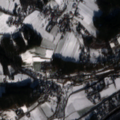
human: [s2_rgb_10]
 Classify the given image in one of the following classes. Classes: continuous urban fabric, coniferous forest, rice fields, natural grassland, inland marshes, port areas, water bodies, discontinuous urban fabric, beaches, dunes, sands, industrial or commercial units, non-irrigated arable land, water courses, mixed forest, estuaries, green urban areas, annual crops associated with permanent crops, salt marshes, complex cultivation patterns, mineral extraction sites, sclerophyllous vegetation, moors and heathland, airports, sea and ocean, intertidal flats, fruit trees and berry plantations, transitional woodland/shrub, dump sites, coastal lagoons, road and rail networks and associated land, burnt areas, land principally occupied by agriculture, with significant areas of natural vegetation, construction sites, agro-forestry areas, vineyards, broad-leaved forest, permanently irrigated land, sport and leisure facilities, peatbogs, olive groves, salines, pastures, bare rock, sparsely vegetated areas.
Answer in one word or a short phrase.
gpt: discontinuous urban fabric, non-irrigated arable land, pastures, complex cultivation patterns, land principally occupied by agriculture, with significant areas of natural vegetation, broad-leaved forest, coniferous forest, mixed forest